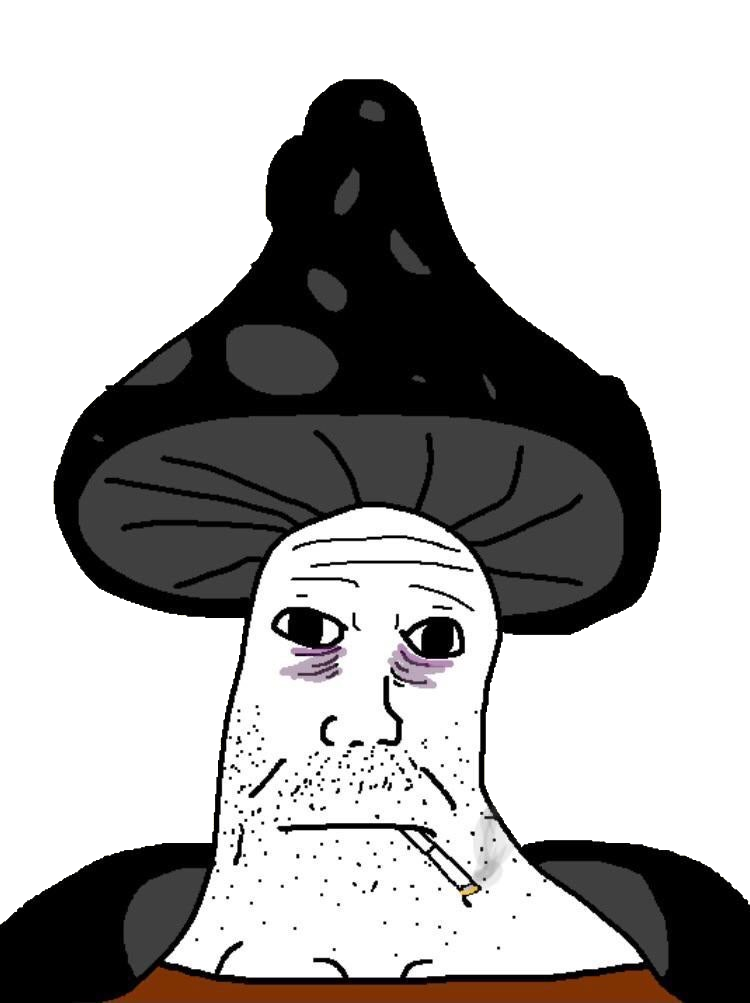
Label: 5_Shroomjak